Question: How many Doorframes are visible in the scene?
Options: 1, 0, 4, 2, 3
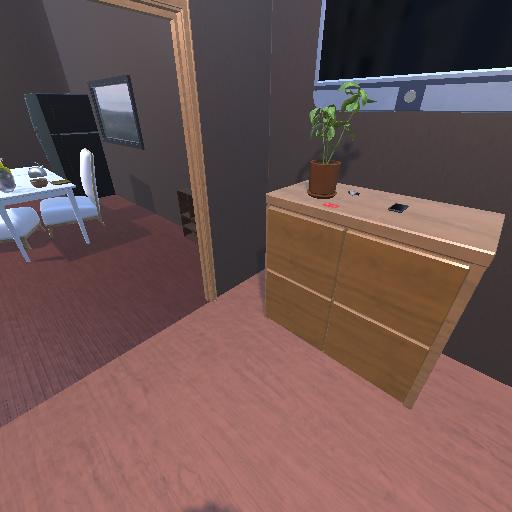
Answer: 1